Question: I want to send a clickable link to gmail message body and google plus message while sharing in iOS.I have tried many ways with HTML.But end up with issue
Now I m using below string to mail message body:

I m getting the output as shown in picture but link in mail is not clickable.
I am setting the message body as:
'''
[self.globalMailComposer setMessageBody:message isHTML:YES];
'''
Can any please let me know where am I going wrong
thanks in advance
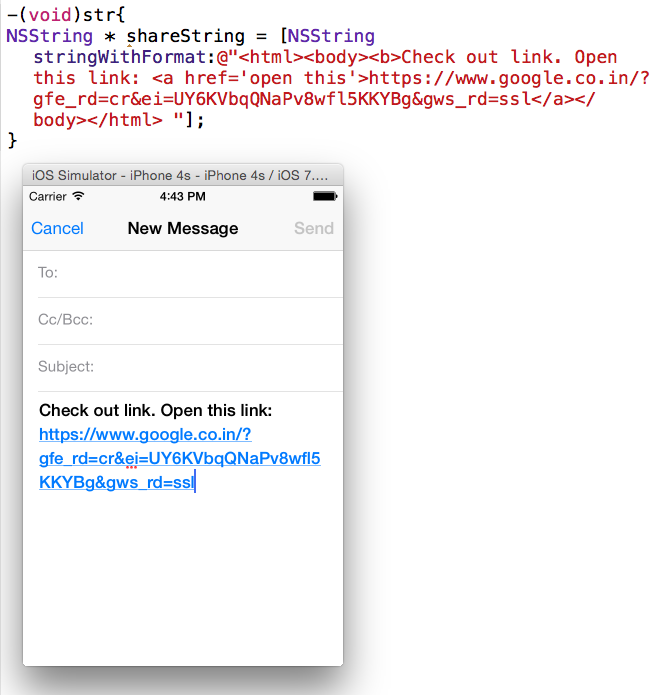
Answer: Just replace your link with href
'''
<a href='your link should be here'>Open This</a>
'''
For example :
'''
NSString *link = [NSString stringWithFormat:@"http://www.google.com"];
[controller setMessageBody:[NSString stringWithFormat:@"<a href=%@>%@</a>",link,@"Google"] isHTML:YES];
'''